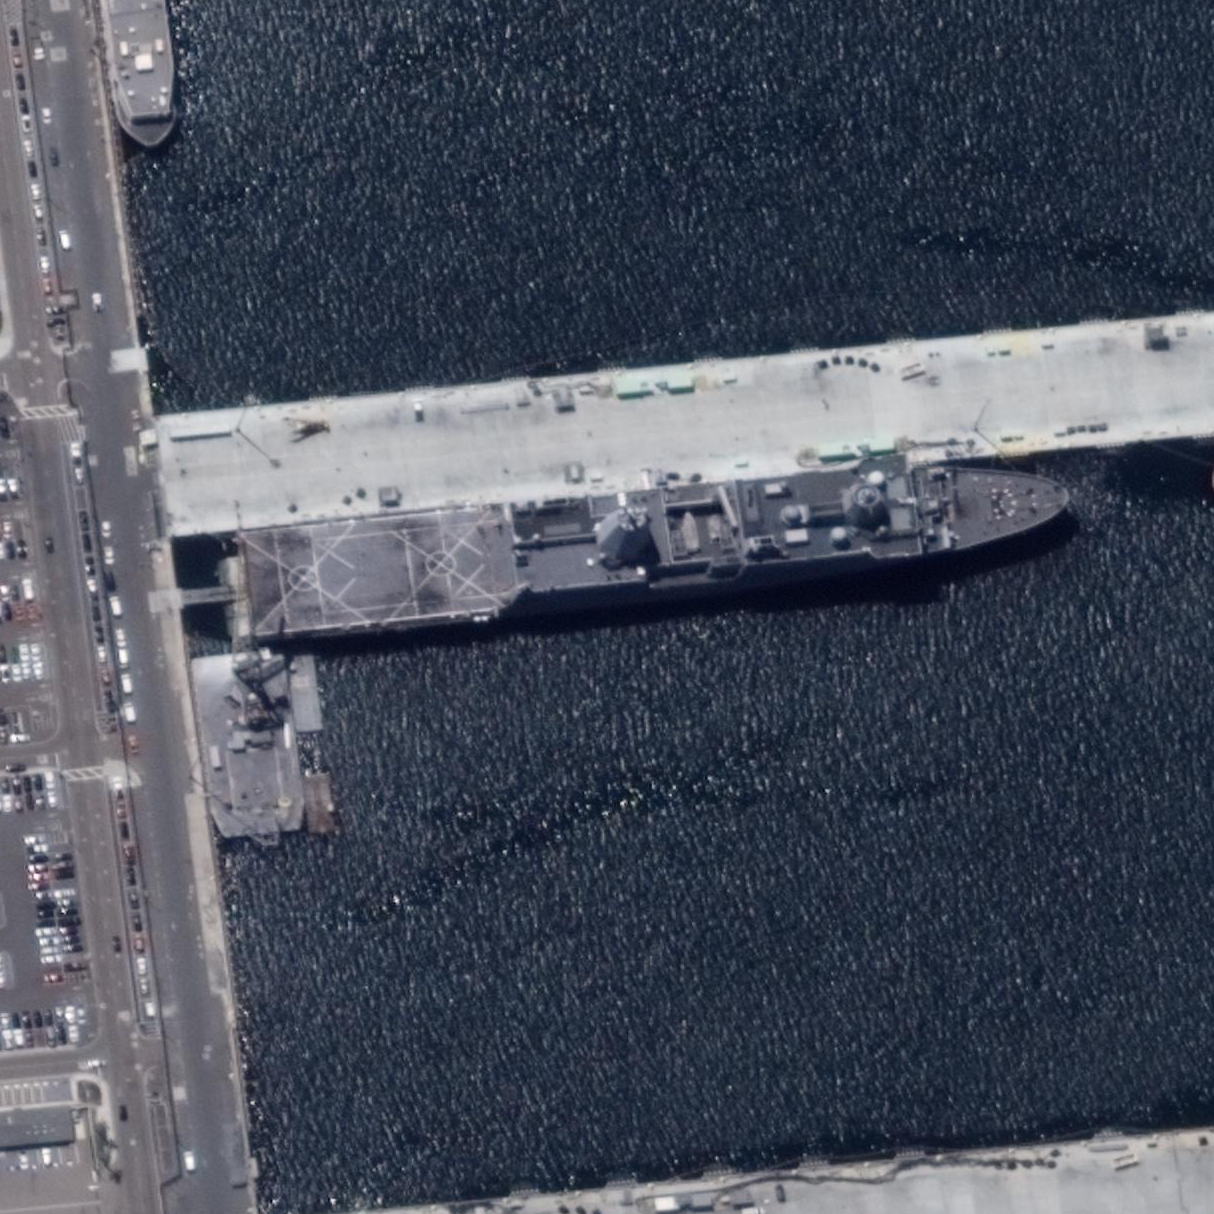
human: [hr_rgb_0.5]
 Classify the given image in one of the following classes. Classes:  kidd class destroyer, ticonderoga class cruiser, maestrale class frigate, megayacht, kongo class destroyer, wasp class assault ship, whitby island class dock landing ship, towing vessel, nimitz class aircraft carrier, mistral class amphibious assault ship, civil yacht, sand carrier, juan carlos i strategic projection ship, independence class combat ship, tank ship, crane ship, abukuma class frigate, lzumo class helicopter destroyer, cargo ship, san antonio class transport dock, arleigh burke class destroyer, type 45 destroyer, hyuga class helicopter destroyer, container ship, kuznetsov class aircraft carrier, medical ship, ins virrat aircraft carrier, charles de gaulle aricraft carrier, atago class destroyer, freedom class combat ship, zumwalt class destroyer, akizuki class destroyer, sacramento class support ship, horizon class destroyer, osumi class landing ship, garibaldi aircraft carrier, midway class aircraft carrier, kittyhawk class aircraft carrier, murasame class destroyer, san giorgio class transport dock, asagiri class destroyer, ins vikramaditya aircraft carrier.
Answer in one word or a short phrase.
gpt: San Antonio class transport dock